Question: I am writing a music display program and need to draw a 'slur' between two notes.
A slur is a curved line linking two notes - just to be clear.

I know the note positions and calculate where the start and end points of the curve should be - Start point and End point .
I now need to obtain the offset , given the distance required, for use within a quadratic curve.
This is where my, very, limited knowledge and understanding of maths formulae comes in.
I have indeed looked here in SO for my answer, but the solutions proposed either do not work or I am too limited to code them correctly.
Can someone help me with the calculation, in a ?
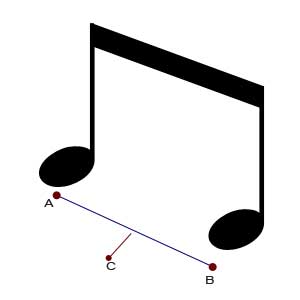
Answer: Given the line segment AB, you can find the midpoint, say , using the famous midpoint formula '(A + B)/2'. Now calculate the vector from to :
= <p.x, p.y> = -
<URL> by 90deg counter-clockwise to get the perpendicular vector
= <n.x, n.y> = < - p.y, p.x >
Normalise it:
= <n.x, n.y> / ||n|| where ||n|| = (n.x2 + n.y2) is the Euclidean Norm or length
= L(t) = + t
Using this equation -- parametric form of a line -- you can find any number of points along the perpendicular line (in the direction of ). 't' is the distance of the obtained point, , from . When 't = 0', you get back, when 't = 1', you get a point 1 unit away from along and so on. This also works for negative values of 't', where the points obtained will be on the opposite side of AB i.e. towards the note. Since 't' can be a decimal number, you can play with it by changing its values to get the desired distance and direction of the obtained point from .
Code, since you said you're not interested in the math jargon ;)
'''
vec2d calculate_perp_point(vec2d A, vec2d B, float distance)
{
vec2d M = (A + B) / 2;
vec2d p = A - B;
vec2d n = (-p.y, p.x);
int norm_length = sqrt((n.x * n.x) + (n.y * n.y));
n.x /= norm_length;
n.y /= norm_length;
return (M + (distance * n));
}
'''
This is just pseudo code, since I'm not sure of the vector math library you are using for your project.